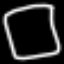
Label: square